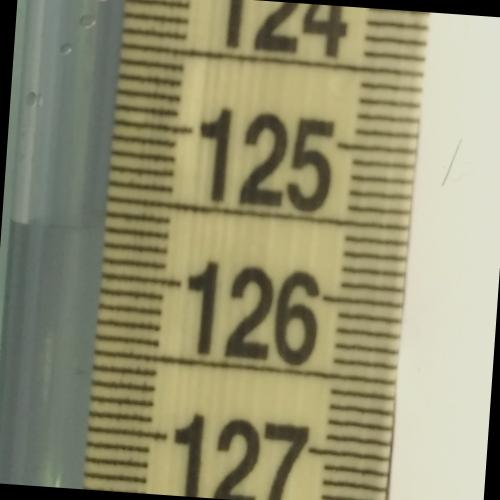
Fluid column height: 125.7 cm